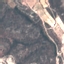
Land use / land cover class: HerbaceousVegetation